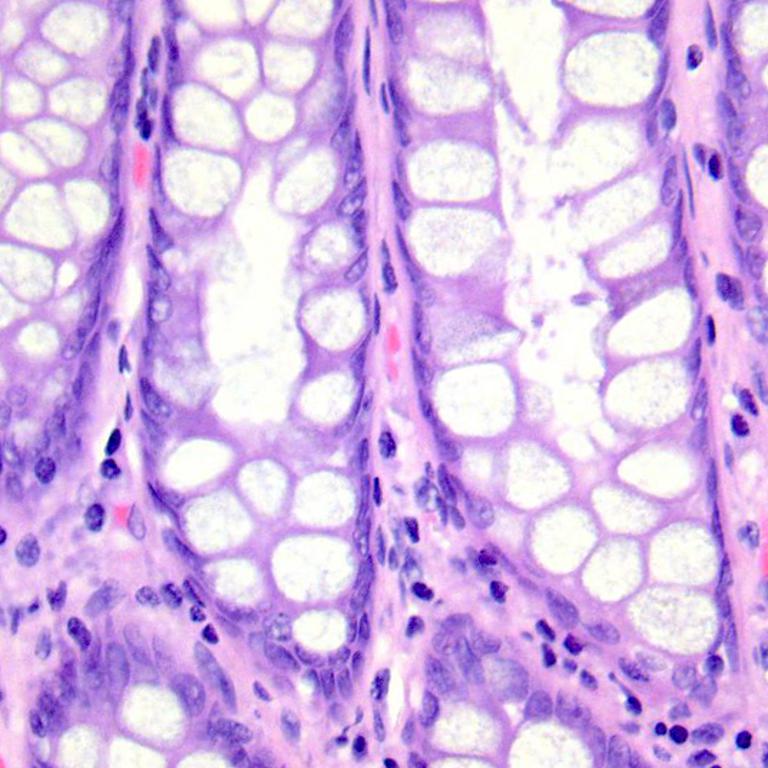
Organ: colon
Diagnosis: benign